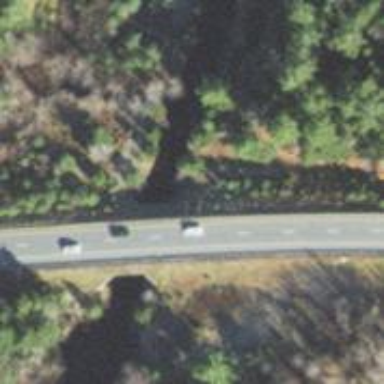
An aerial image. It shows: Motorway bridge with asphalt surface.